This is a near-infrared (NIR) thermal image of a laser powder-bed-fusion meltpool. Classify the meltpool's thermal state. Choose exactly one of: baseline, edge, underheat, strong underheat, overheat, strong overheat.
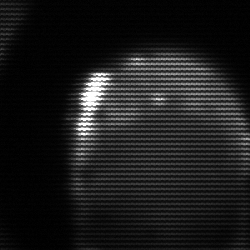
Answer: edge